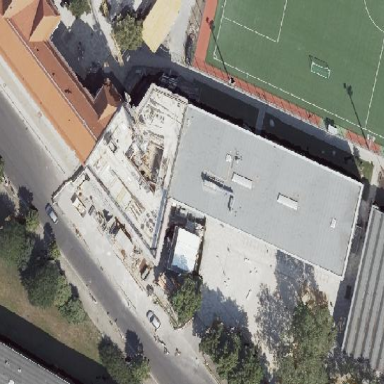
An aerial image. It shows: Flat-roofed school building.